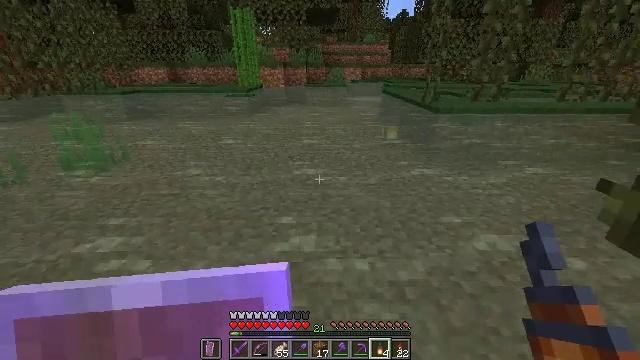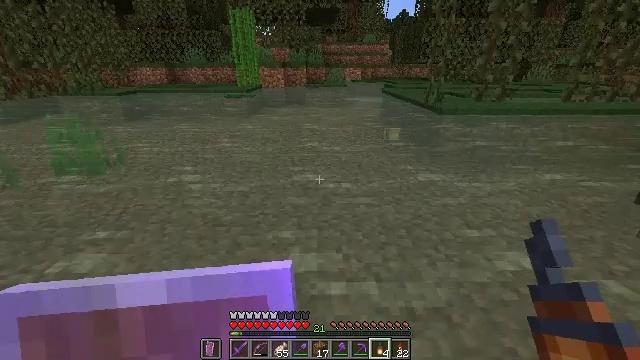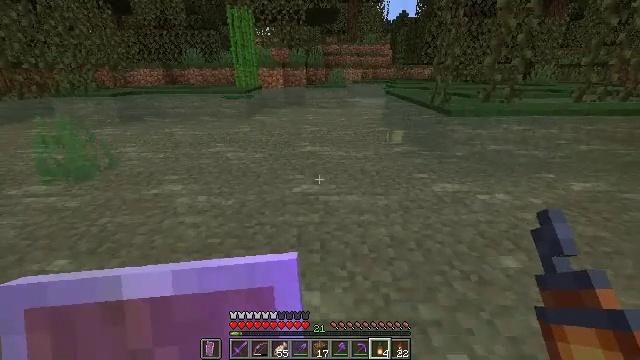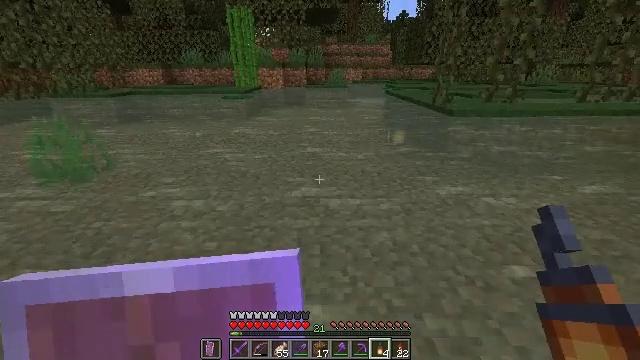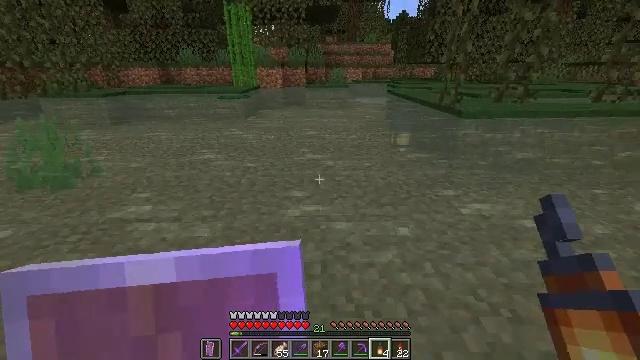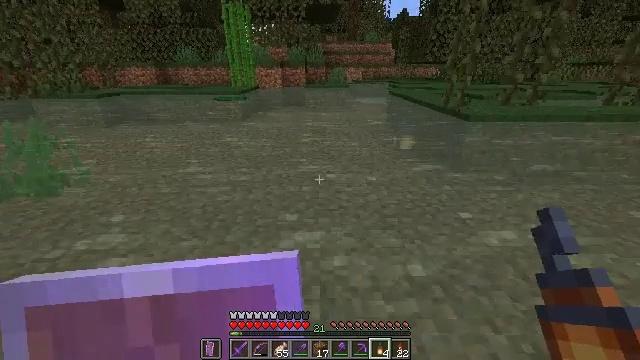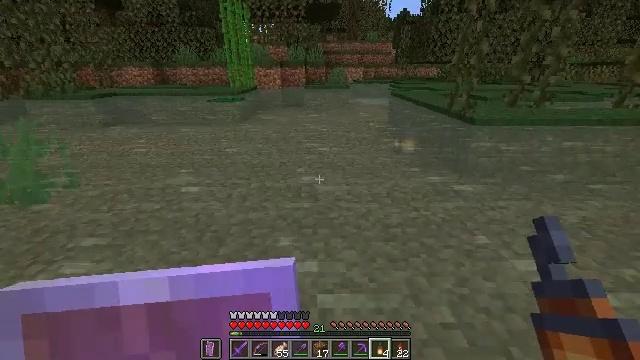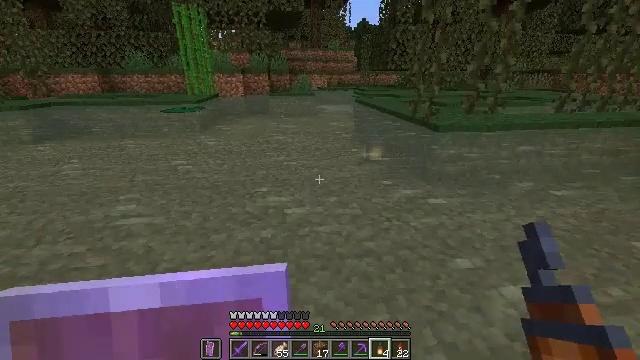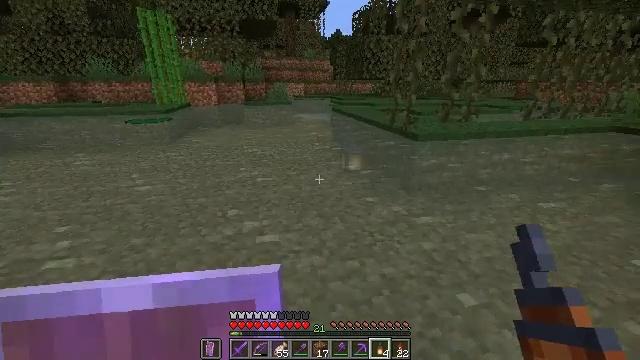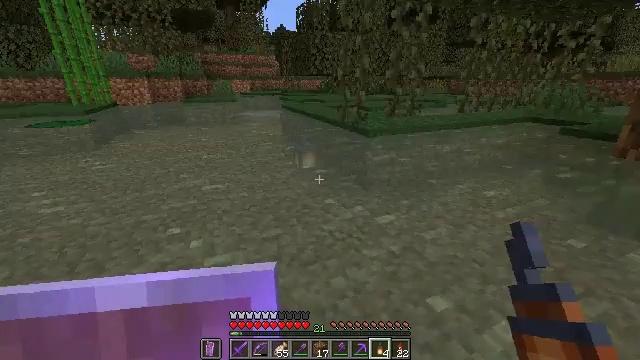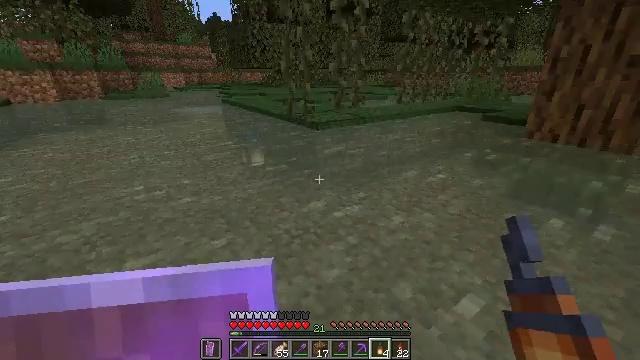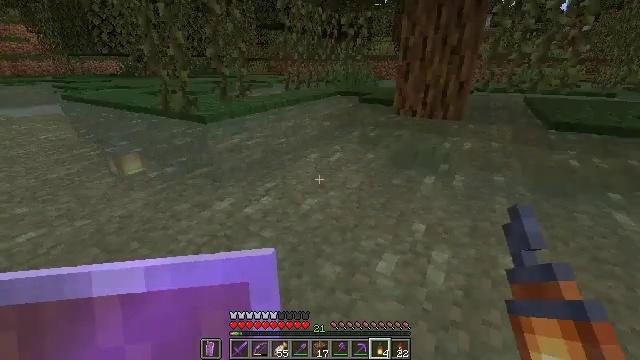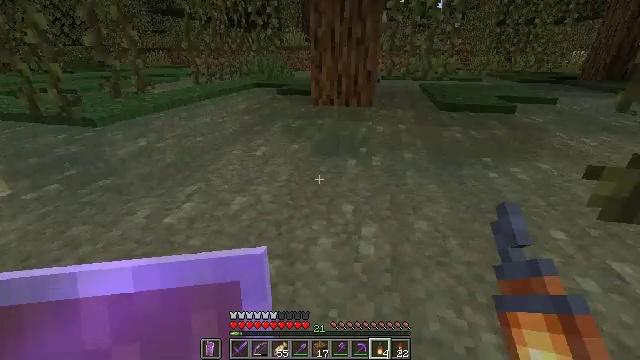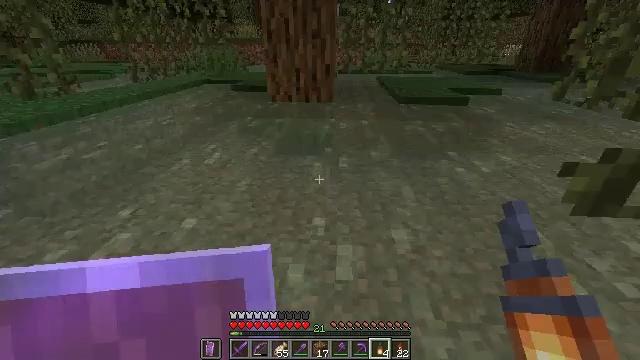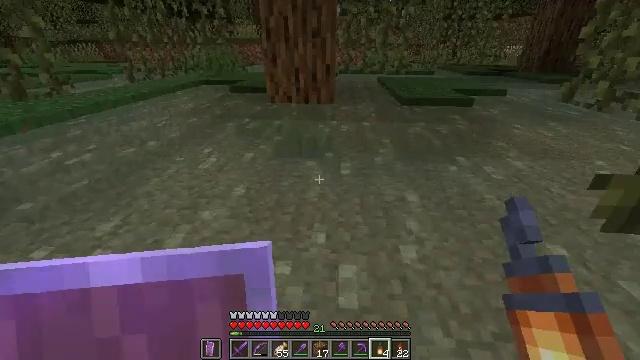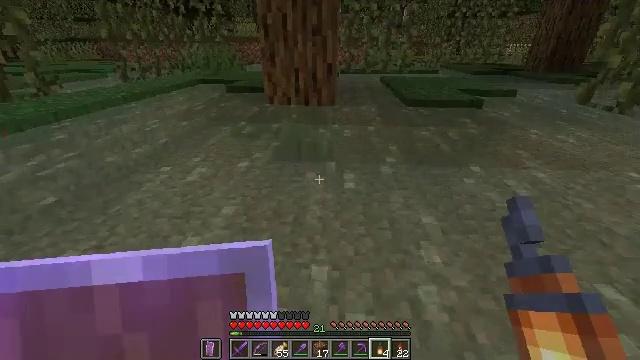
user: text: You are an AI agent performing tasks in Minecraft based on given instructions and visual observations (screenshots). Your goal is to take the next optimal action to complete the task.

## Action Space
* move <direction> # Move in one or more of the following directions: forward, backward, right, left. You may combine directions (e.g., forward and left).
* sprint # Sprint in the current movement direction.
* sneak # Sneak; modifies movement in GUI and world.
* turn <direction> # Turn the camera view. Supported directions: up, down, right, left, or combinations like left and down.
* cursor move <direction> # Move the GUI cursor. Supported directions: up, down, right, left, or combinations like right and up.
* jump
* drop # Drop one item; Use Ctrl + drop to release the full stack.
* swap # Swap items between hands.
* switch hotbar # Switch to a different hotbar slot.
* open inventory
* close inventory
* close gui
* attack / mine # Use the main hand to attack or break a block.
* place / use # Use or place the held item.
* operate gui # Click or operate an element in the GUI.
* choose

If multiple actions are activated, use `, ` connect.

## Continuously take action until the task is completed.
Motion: motion action
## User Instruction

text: Chop down the oak log.
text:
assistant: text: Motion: move forward
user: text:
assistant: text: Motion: move forward
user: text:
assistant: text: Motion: move forward
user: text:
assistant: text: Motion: move forward
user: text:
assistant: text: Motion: move forward
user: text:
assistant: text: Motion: move forward
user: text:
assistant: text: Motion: move forward, turn right and up
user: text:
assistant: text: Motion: move forward, turn right and up
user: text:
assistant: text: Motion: turn right
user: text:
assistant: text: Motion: turn right and down
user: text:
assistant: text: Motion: turn right and down
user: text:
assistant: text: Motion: move forward, turn right and down
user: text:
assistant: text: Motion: move forward, turn right and down
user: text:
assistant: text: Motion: move forward
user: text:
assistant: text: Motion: move forward
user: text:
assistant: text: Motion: move forward and move left, turn left
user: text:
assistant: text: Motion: move forward and move left, turn left and down
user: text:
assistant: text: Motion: move forward and move left, turn left and down
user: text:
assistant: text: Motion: move forward and move left, turn left and down
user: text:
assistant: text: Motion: move forward and move left
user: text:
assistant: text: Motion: move forward and move left
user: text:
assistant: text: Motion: move forward and move left
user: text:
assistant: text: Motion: move forward and move left
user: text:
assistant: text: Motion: move forward and move left
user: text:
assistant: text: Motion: move forward and move left
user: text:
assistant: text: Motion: move forward and move left
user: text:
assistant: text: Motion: move forward and move left
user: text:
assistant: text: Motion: move forward and move left, turn right
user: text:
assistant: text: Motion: move forward and move left, turn right
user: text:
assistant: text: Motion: move forward and move left, turn right